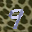
Label: 9